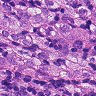
Metastatic tissue present: yes